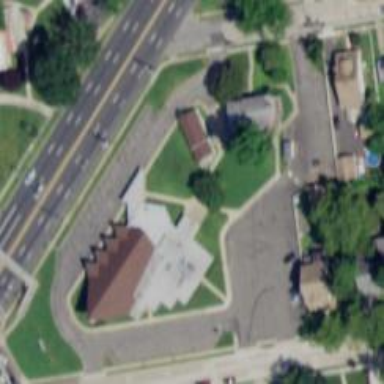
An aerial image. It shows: Building that is place of worship.